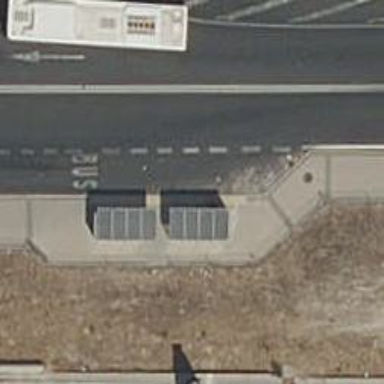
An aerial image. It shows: Bus stop with platform for public transport.